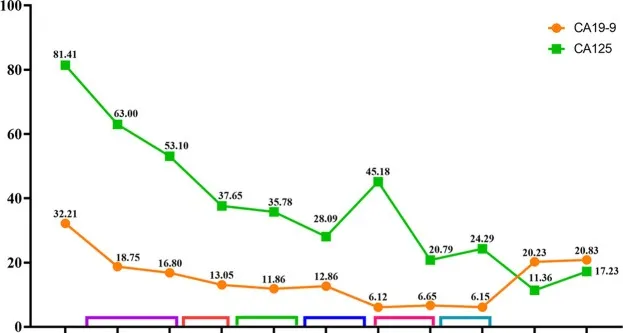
Changes in the tumor markers (CA19-9 and CA125) of the patient.
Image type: pathology (immunostaining)